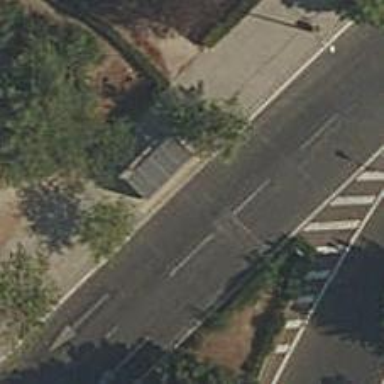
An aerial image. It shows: Bus stop with platform for public transport.